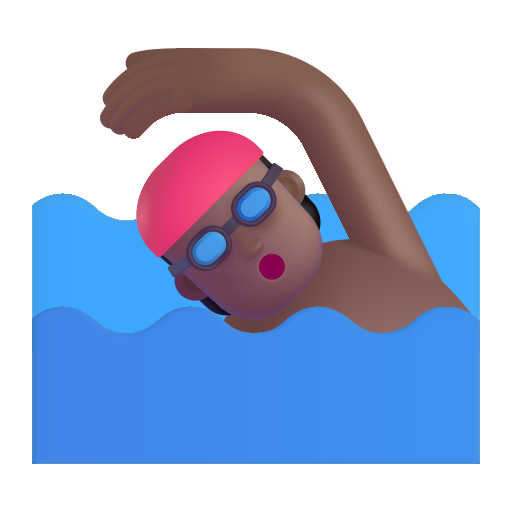
person swimming color  dark